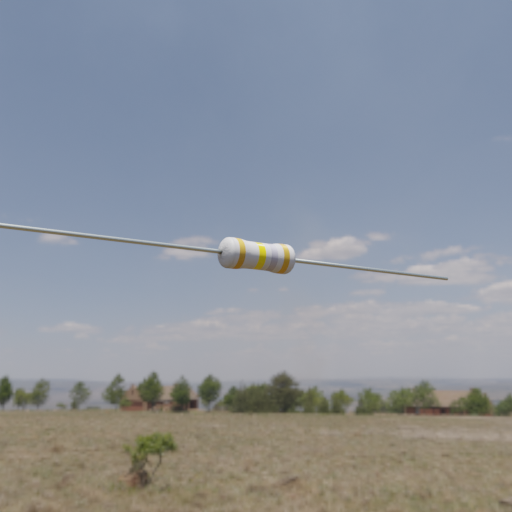
Resistor colour bands (in order): gold, yellow, silver, gold